Question:
I want to make a 'div' like the one in screen shot I have attached.
It opens when we click on Apps and closed when click on any where else on the page. Especially the part outlined in green and gray.
I have no idea how to do it.
Thanks in advance.
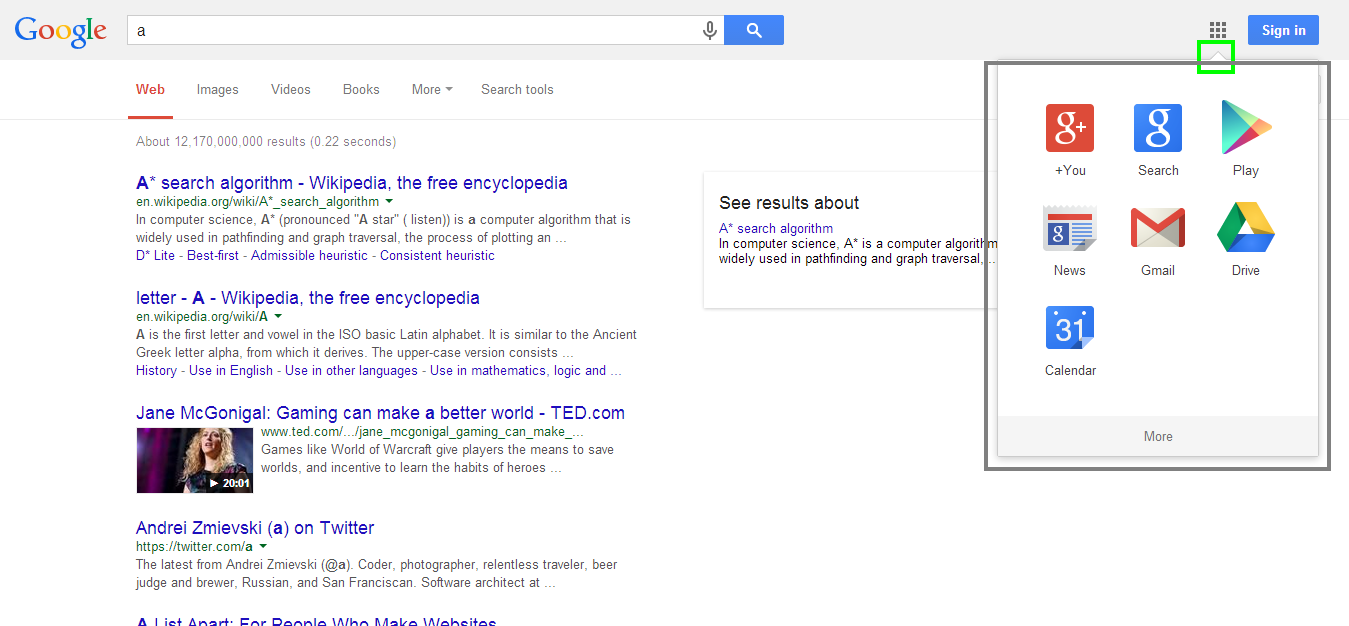
Answer: You should elaborate what you want? Do you want a popup or an arrow like one shown in the screenshot?
Try this: <URL>
:
'''
#arrow{
border-left: 15px dashed transparent;
border-right: 15px dashed transparent;
border-bottom: 15px dashed grey;
margin-left:200px;
width:0;
height:0;
}
#box{
background:grey;
width:300px;
height:300px;
}
'''